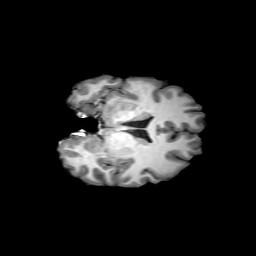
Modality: T1w
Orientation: coronal
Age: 21
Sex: female
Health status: ill